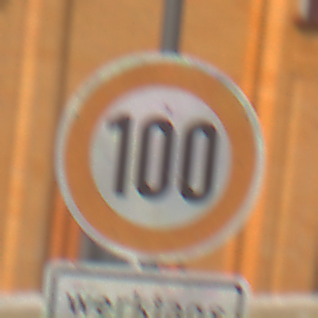
Verkehrszeichen: Geschwindigkeit100
Zusatzzeichen unten: ZeitangabenMitBeschraenkungAufWochentage7
Umgebung: Outdoor, Urban
Tageszeit: MorningAfternoon
Wetter: PartlyCloudy
Licht: Natural
Jahreszeit: NotSpecified
Kontrast: HighContrast